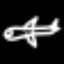
Label: airplane